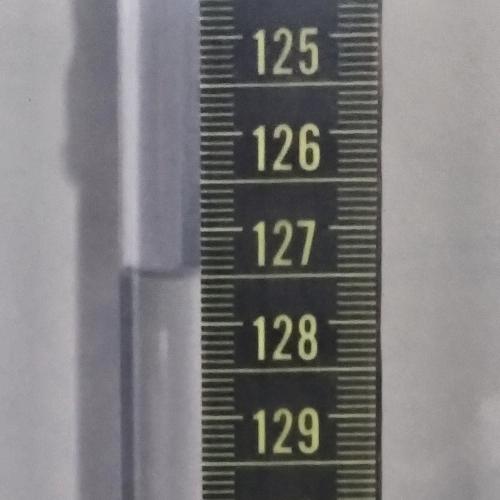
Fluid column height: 127.5 cm